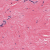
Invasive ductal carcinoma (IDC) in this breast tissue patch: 0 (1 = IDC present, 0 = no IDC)